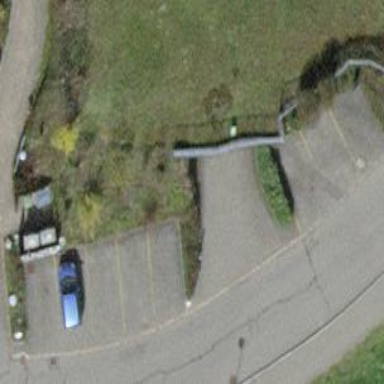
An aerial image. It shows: Parking entrance.